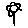
Label: flower